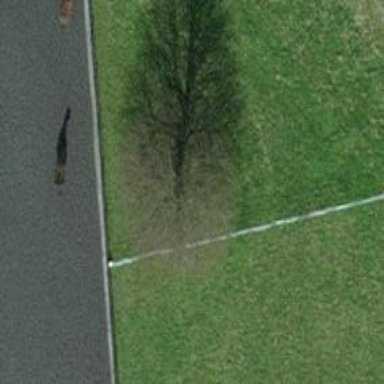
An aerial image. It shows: Broadleaved tree with lush foliage.